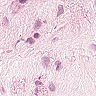
Metastatic tissue present: no